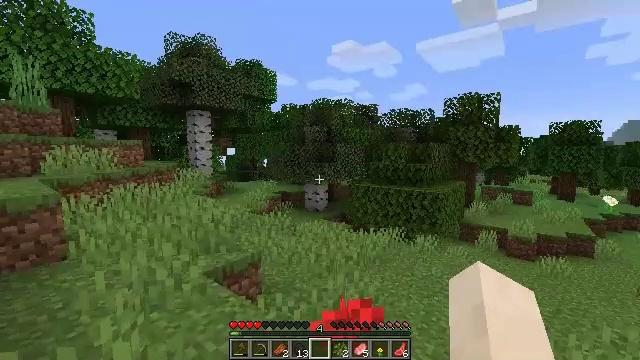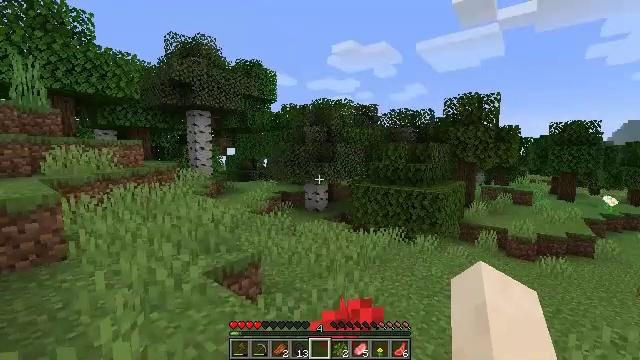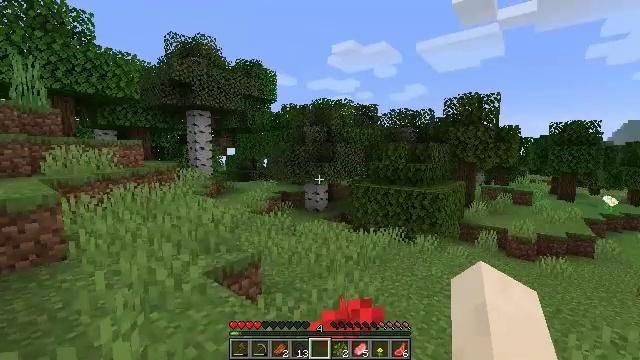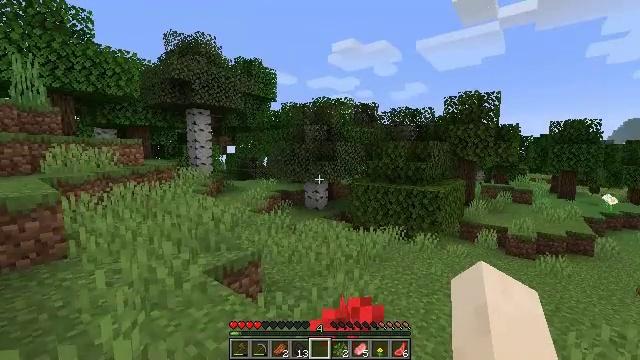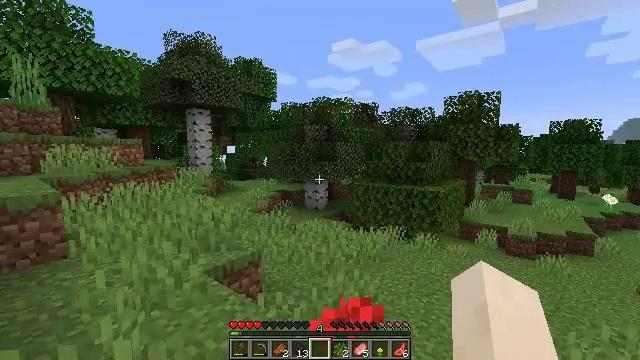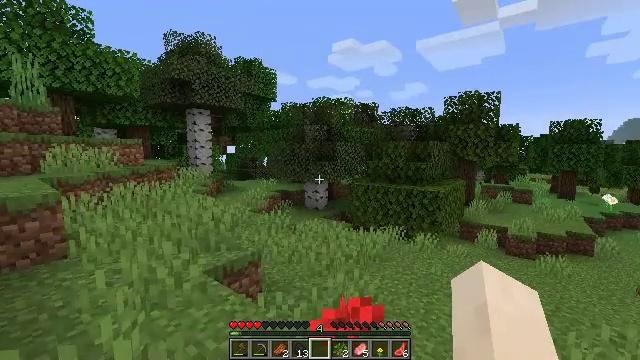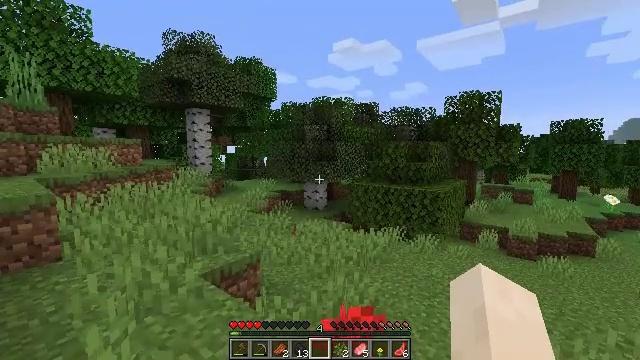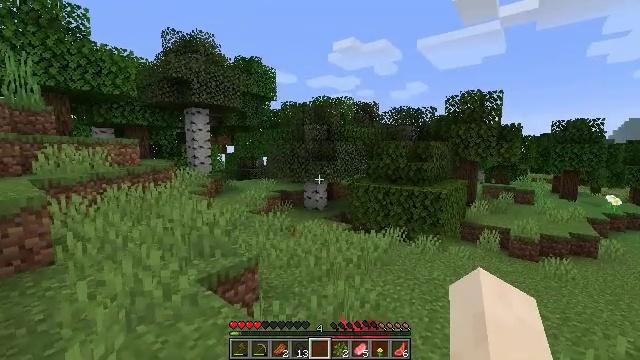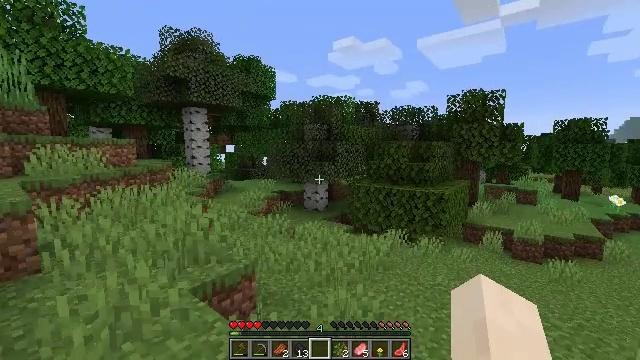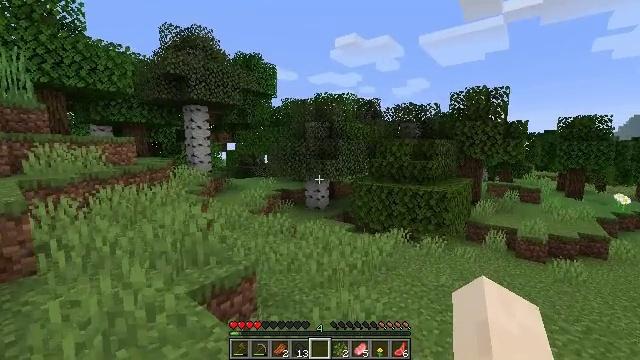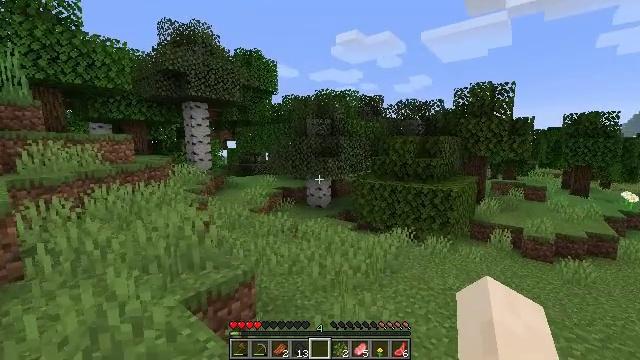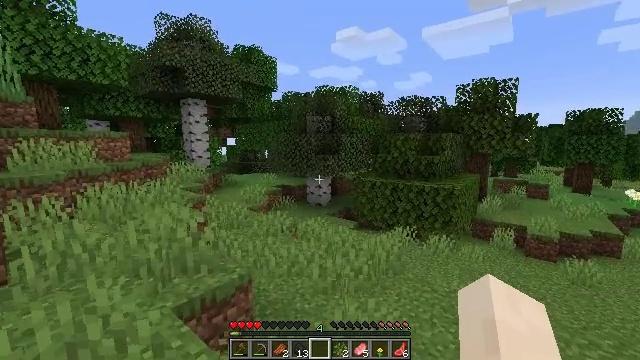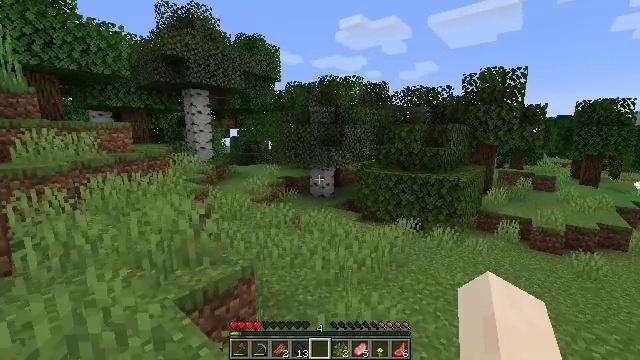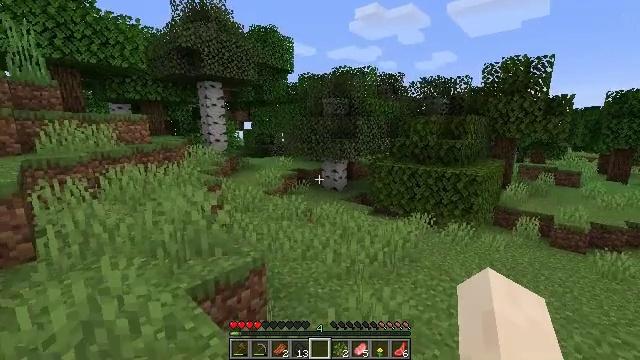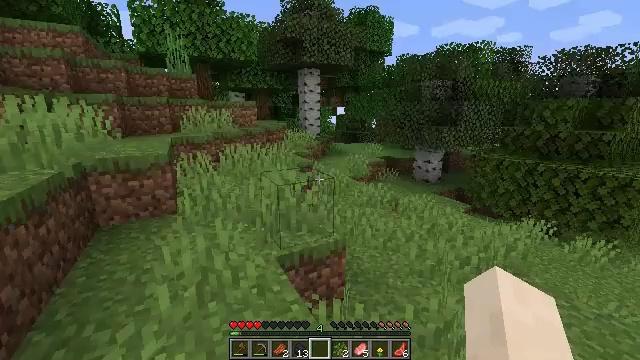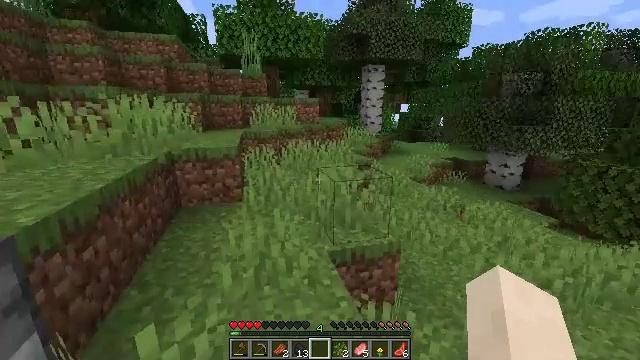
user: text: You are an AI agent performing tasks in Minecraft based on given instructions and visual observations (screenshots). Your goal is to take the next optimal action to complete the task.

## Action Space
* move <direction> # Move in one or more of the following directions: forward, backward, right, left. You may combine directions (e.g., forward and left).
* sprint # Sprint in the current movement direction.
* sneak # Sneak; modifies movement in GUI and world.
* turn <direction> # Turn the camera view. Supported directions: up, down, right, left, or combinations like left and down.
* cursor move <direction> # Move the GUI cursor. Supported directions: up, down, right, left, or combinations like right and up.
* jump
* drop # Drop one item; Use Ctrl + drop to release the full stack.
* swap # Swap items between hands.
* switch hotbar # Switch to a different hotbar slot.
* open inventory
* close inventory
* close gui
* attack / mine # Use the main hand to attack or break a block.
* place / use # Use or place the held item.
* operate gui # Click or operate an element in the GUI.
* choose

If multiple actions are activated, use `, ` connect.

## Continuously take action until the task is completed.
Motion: motion action
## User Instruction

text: Break a light gray bed.
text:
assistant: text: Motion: no_op
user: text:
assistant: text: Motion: no_op
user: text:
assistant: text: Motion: no_op
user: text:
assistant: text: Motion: no_op
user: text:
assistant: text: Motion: no_op
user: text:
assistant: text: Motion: move forward
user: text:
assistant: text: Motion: move forward
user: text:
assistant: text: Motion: move forward
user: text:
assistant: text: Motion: move forward
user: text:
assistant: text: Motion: move forward
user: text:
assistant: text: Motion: no_op
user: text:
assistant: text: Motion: turn down
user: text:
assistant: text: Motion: turn left and down
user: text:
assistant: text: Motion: turn left and down
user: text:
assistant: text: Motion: turn left
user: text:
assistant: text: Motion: turn left
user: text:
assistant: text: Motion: move forward
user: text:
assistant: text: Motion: move forward, turn left and down
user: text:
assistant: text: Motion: move forward, turn left and down
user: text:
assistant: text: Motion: move forward and move left, turn left and down
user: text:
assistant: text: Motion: move forward and move left, turn left and down
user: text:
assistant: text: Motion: move forward and move left, turn left
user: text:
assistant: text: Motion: move forward and move left
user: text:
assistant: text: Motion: move forward and move left
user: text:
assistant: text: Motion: move forward
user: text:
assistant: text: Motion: move forward
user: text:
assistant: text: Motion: move forward, turn left and down
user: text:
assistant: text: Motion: move forward, turn left
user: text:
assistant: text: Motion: move forward
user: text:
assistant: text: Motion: move forward